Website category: auto
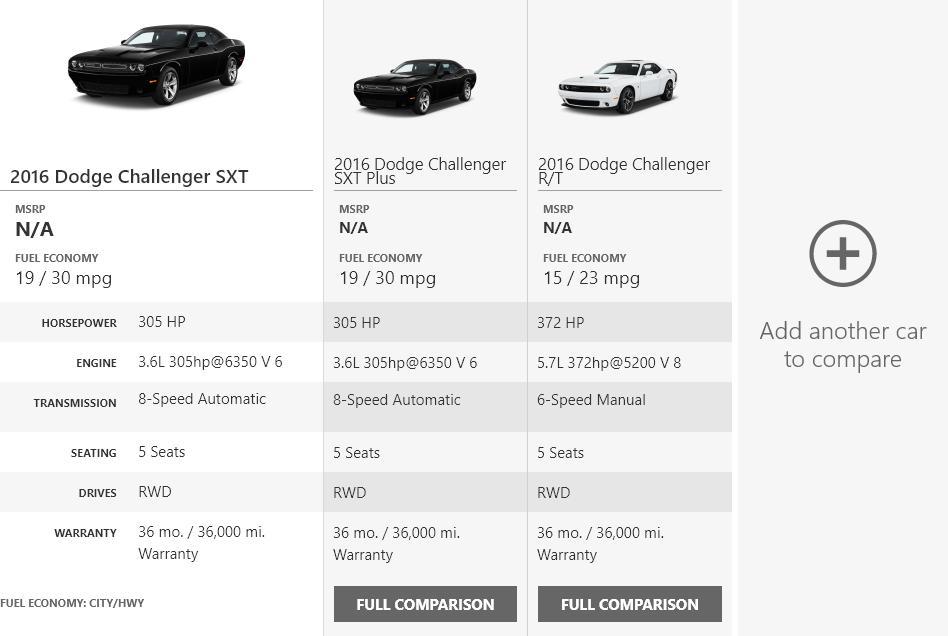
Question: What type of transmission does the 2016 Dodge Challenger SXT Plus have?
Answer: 8-Speed Automatic

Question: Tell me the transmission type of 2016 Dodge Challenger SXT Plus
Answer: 8-Speed Automatic

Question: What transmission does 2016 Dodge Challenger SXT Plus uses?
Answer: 8-Speed Automatic

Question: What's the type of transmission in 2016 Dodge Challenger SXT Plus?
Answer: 8-Speed Automatic

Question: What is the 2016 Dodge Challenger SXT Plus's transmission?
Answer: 8-Speed Automatic

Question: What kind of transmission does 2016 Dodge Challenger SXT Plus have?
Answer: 8-Speed Automatic

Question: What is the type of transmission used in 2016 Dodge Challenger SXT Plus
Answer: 8-Speed Automatic

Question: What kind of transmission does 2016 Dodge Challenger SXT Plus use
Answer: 8-Speed Automatic

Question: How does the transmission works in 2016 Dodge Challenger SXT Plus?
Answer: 8-Speed Automatic

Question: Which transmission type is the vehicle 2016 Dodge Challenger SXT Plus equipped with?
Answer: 8-Speed Automatic

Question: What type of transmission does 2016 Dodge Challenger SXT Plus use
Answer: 8-Speed Automatic

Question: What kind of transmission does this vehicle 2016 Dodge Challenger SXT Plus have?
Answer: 8-Speed Automatic

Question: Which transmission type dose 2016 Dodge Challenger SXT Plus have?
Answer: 8-Speed Automatic

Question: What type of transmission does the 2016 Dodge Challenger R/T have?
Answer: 6-Speed Manual

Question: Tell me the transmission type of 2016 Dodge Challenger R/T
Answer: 6-Speed Manual

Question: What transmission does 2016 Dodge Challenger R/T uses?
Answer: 6-Speed Manual

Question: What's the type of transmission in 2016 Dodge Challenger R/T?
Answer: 6-Speed Manual

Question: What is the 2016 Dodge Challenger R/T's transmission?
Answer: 6-Speed Manual

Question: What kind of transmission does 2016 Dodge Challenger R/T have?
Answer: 6-Speed Manual

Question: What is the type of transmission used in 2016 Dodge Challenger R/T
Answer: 6-Speed Manual

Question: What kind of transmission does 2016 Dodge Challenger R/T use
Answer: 6-Speed Manual

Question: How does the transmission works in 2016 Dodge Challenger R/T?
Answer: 6-Speed Manual

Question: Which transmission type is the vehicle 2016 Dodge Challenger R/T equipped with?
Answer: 6-Speed Manual

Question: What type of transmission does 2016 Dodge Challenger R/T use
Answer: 6-Speed Manual

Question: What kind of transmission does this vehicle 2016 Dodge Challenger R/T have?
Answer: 6-Speed Manual

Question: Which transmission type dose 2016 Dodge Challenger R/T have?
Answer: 6-Speed Manual

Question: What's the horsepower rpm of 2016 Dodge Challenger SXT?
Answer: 305 HP

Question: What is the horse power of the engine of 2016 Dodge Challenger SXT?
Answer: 305 HP

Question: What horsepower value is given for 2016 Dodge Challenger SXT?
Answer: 305 HP

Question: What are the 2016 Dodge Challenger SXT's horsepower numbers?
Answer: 305 HP

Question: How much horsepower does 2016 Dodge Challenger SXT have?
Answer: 305 HP

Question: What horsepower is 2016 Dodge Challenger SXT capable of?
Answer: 305 HP

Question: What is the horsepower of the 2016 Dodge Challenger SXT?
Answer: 305 HP

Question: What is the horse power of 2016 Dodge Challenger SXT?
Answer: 305 HP

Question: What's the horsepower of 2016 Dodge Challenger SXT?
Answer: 305 HP

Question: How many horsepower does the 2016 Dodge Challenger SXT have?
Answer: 305 HP

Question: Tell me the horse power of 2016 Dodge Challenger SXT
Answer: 305 HP

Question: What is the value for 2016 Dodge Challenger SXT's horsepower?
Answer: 305 HP

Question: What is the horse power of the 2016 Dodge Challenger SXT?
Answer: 305 HP

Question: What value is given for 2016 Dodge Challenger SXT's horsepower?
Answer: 305 HP

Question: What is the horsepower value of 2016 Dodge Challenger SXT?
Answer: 305 HP

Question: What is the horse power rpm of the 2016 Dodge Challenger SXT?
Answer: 305 HP

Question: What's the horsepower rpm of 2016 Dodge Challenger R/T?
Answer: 372 HP

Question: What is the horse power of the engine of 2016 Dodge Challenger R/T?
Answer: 372 HP

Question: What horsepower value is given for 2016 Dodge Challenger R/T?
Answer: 372 HP

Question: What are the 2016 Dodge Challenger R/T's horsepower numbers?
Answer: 372 HP

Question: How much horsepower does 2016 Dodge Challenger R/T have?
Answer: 372 HP

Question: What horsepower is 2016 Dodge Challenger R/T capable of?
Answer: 372 HP

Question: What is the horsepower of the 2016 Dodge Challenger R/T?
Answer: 372 HP

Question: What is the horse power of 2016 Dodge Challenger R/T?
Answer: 372 HP

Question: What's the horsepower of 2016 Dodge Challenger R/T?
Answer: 372 HP

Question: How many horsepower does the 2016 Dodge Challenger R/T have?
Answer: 372 HP

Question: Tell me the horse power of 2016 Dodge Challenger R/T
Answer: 372 HP

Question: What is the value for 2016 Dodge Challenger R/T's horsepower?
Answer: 372 HP

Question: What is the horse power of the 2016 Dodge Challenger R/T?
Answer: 372 HP

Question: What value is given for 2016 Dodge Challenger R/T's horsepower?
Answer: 372 HP

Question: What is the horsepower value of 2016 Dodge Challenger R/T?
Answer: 372 HP

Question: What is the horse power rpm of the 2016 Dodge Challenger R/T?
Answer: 372 HP

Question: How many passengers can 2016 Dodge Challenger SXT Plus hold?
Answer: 5 Seats

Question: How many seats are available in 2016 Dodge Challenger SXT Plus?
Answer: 5 Seats

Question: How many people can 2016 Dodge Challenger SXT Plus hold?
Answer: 5 Seats

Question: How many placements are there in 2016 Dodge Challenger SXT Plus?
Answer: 5 Seats

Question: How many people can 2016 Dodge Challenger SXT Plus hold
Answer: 5 Seats

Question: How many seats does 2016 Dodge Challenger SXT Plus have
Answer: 5 Seats